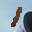
Label: 1